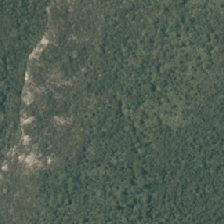
Land cover: manuka_kanuka